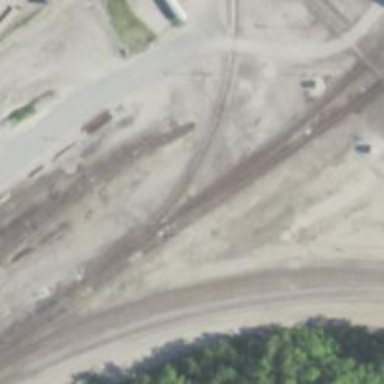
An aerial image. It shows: Railway junction.